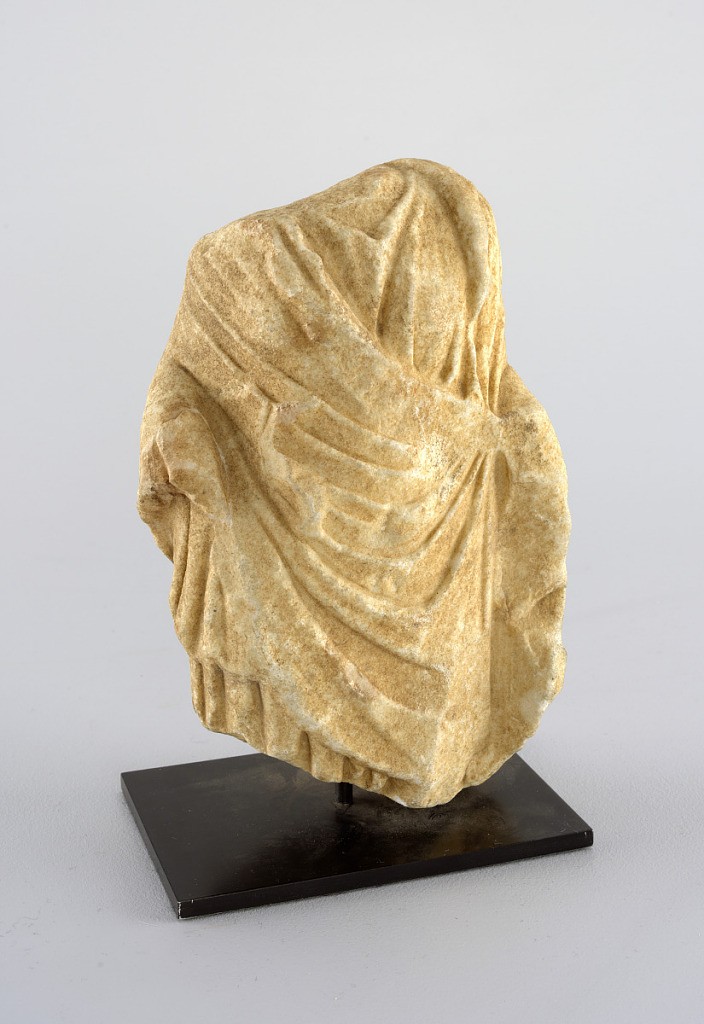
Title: Torso
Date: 1st century
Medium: Carved marble
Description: Fragment of a woman's torso with pleated robes. Head, hands and lower body missing.